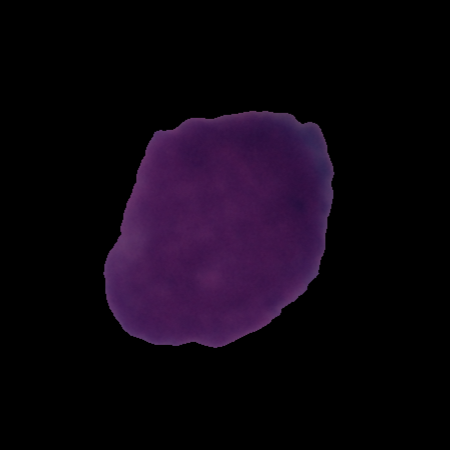
Label: cancer